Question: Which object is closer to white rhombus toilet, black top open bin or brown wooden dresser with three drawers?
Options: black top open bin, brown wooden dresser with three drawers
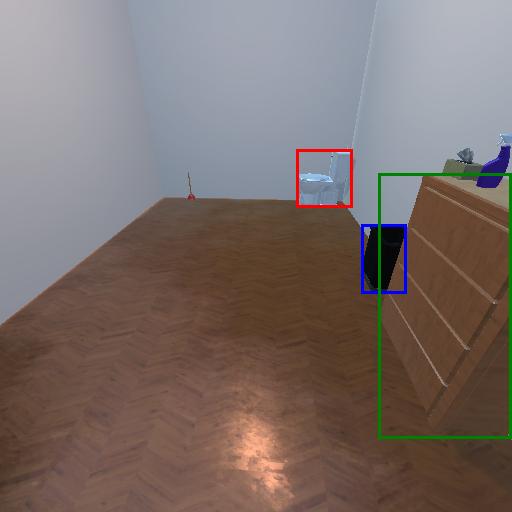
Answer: black top open bin